Interaction volume radius: 10 \u00c5
Interaction volume height: 10 \u00c5
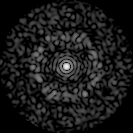
Disorder parameter: 0.817